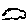
Label: cloud